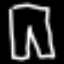
Label: pants